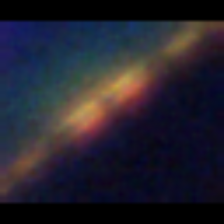
Taxon: Psuedo-nitzschia
Group: Diatoms